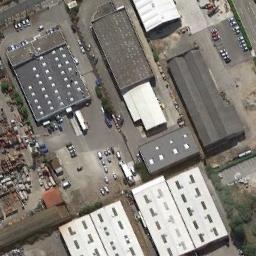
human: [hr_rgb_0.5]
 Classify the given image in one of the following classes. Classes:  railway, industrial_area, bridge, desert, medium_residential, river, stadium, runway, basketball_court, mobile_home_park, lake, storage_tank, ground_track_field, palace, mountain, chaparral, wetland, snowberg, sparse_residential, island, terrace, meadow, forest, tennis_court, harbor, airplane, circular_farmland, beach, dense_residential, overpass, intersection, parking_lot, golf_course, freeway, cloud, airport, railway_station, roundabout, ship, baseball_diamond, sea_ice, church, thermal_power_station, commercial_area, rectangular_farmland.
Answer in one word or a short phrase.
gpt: industrial_area